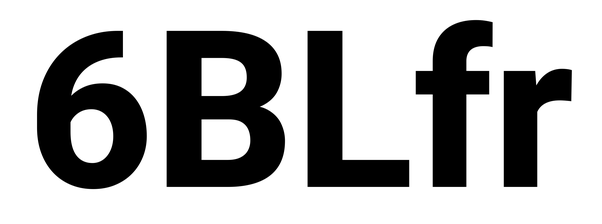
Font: Roboto_ExtraBold